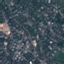
Land use / land cover class: Residential